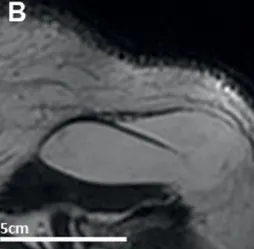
Left-sided brachial plexus lipoma (7 x 9 cm) on T2-weighted fat saturated magnetic resonance imaging.
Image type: radiology (mri)